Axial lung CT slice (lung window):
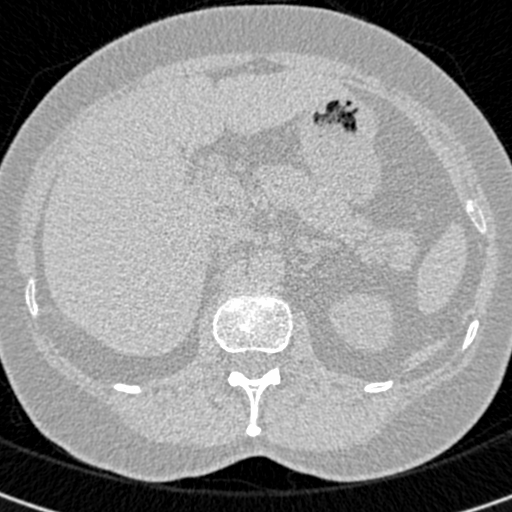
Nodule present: no